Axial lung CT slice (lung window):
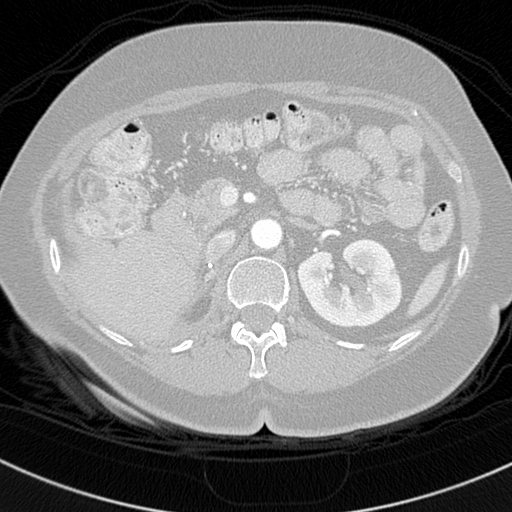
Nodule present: no